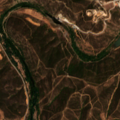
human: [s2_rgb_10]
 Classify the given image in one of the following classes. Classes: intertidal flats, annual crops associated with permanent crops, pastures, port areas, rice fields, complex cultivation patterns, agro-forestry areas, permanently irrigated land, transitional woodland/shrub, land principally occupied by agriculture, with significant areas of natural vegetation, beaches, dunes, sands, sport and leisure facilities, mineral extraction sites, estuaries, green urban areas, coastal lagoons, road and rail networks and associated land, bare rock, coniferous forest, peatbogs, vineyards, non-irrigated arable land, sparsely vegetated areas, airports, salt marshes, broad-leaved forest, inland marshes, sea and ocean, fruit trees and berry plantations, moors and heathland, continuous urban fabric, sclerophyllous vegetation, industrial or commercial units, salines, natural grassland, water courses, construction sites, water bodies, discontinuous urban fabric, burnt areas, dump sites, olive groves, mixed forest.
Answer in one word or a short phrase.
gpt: complex cultivation patterns, sclerophyllous vegetation